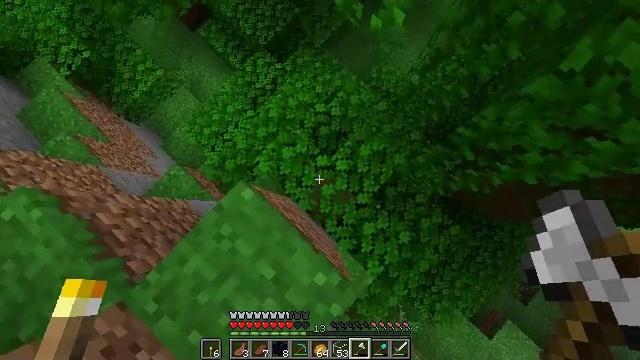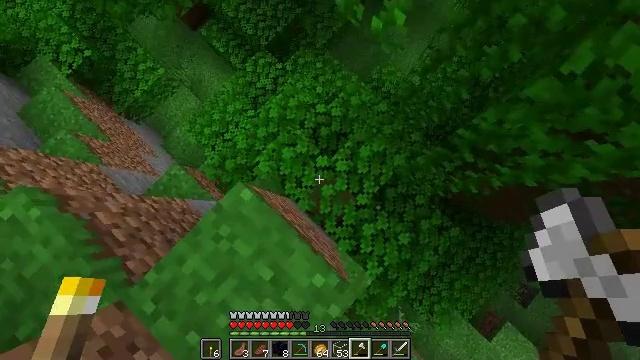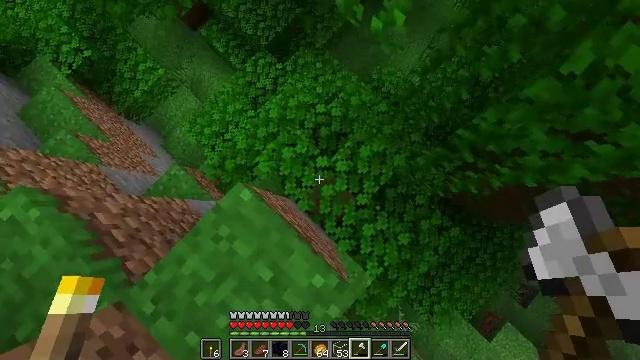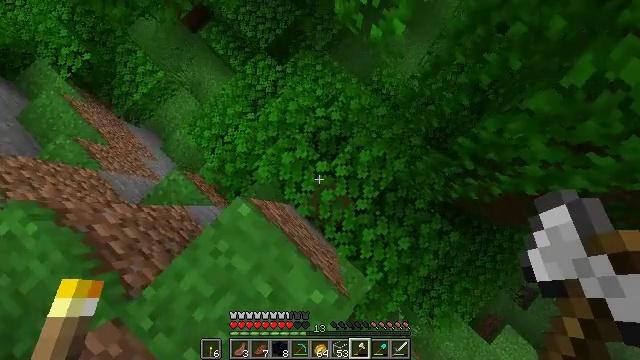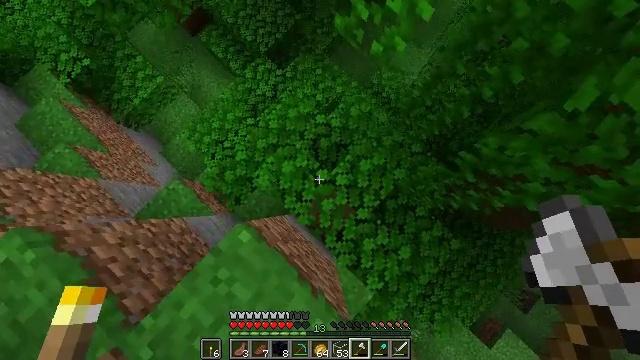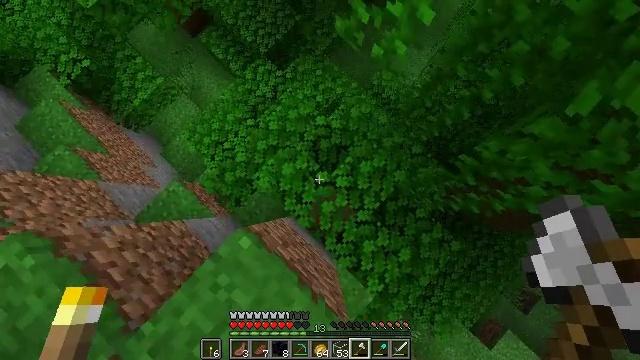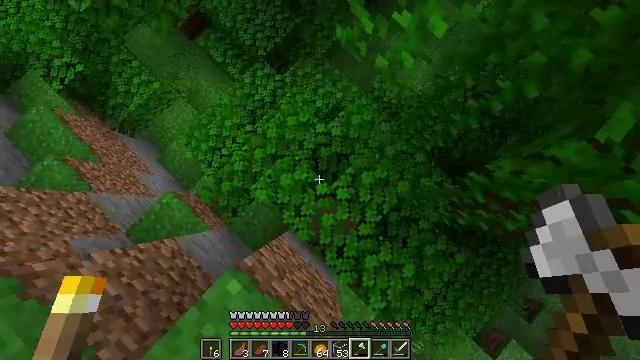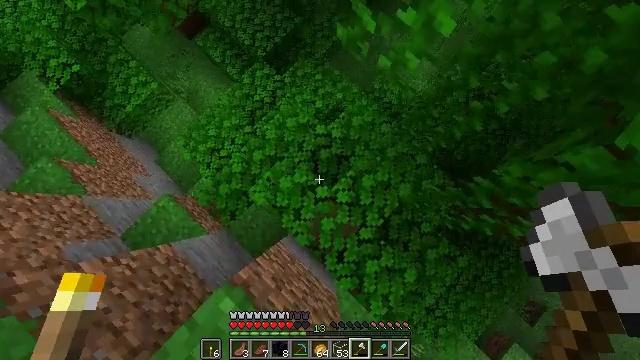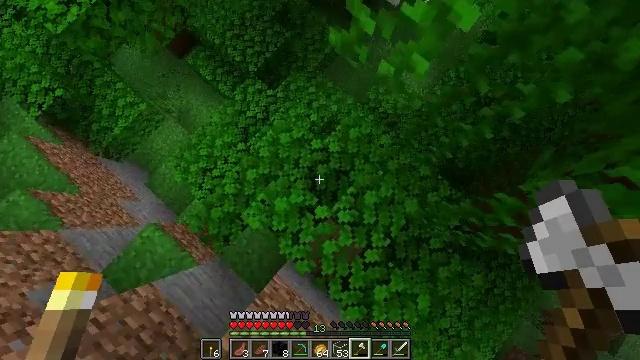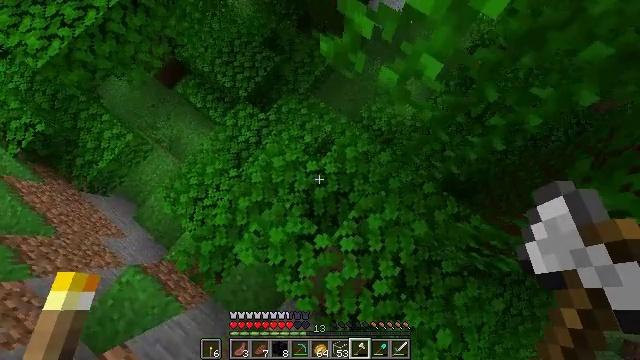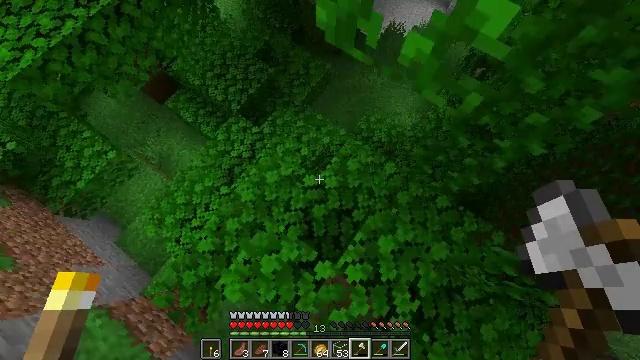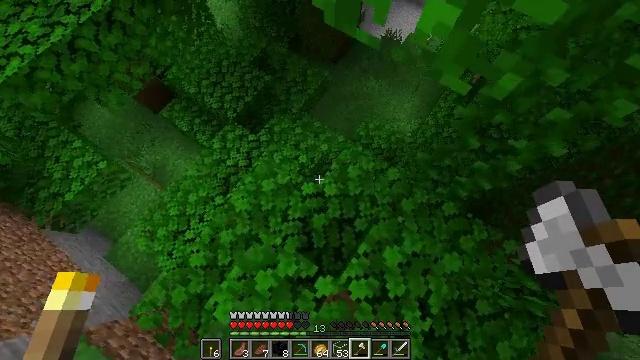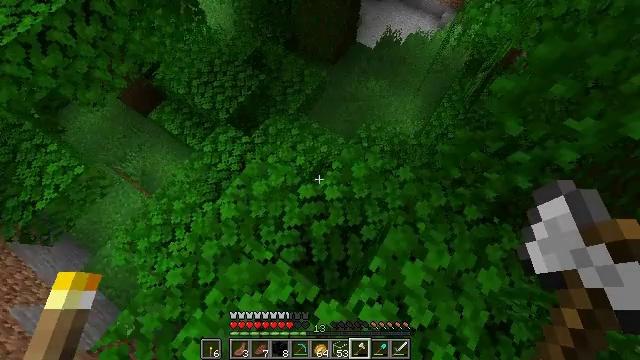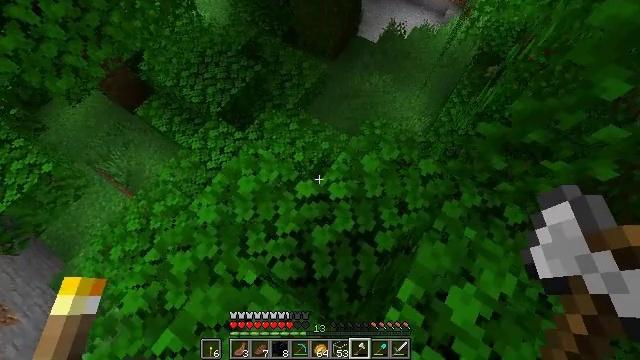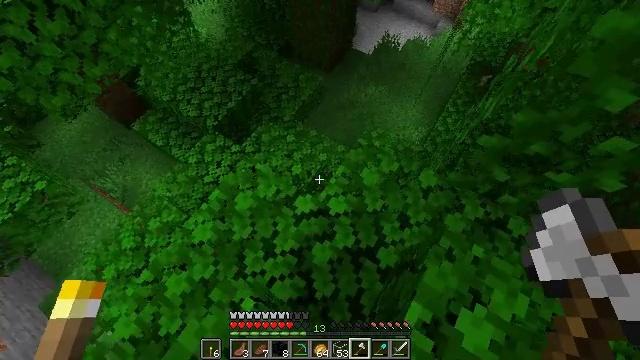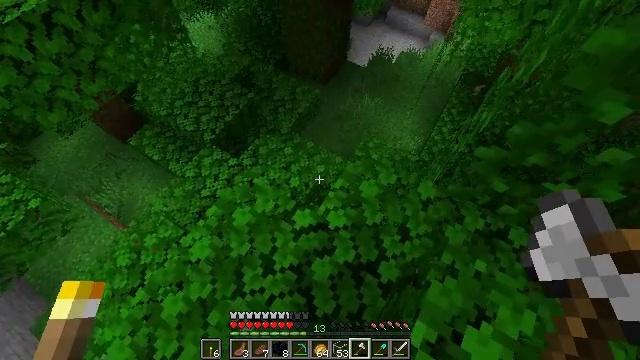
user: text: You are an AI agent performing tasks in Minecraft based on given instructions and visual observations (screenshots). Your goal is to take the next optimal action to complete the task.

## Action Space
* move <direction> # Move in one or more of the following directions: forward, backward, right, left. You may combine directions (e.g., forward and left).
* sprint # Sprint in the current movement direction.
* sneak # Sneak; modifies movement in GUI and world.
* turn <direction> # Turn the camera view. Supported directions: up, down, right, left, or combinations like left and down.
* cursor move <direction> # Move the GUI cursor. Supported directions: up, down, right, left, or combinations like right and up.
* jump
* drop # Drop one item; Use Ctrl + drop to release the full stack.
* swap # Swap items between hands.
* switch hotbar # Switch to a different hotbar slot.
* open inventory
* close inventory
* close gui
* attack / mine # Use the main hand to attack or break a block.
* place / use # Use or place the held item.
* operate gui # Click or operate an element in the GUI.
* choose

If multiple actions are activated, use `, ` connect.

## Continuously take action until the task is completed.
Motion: motion action
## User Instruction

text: Break the sugar cane.
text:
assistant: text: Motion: no_op
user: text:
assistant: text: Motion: no_op
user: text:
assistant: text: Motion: move forward
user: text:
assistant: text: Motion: move forward
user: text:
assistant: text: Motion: move forward
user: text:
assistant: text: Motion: move forward
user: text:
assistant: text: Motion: move forward
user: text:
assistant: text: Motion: move forward, turn right and up
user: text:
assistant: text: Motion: turn right and up
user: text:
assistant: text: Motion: turn right and up
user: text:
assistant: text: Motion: turn up
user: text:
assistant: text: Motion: turn up
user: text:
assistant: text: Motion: no_op
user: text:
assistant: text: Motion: turn right and up
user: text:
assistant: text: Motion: turn right and up
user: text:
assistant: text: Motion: turn up
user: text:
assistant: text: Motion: turn left and up
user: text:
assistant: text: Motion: move forward
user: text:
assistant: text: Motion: move forward, turn up
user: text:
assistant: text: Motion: move forward
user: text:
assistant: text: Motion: move forward
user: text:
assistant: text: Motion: move forward, turn left and down
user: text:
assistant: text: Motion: turn left and down
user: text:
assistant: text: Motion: no_op
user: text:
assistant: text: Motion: move forward
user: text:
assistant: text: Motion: move forward
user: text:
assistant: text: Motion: move forward
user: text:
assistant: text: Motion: move forward, turn up
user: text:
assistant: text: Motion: move forward, turn right and up
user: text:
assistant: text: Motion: move forward, turn right